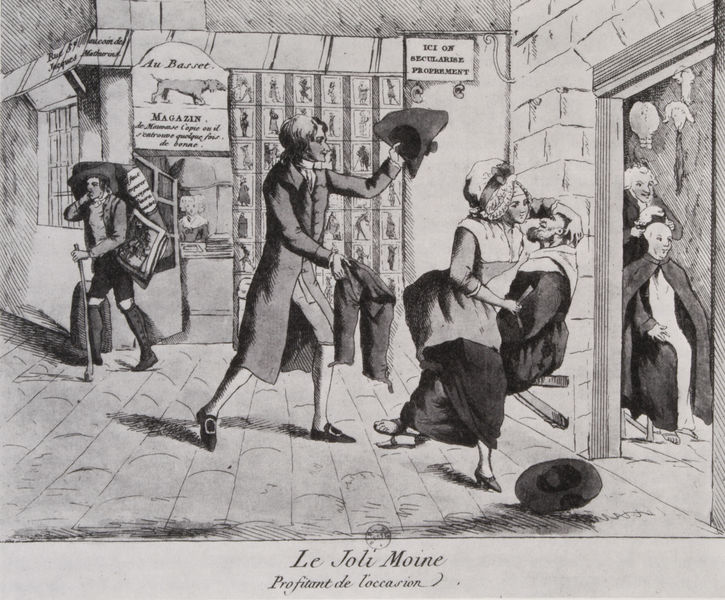
Titel: Der hübsche Mönch nutzt die Gelegenheit
Standort: Paris
Institution: Bibliothèque Nationale.
Schlagwörter: fuß, hand, kampf, mann, schatten, umhang, weiß, frauen, menschen, sitzen, stadt, fenster, frankreich, frau, frisur, geste, grau, hut, hüte, kleid, licht, männer, paris, raum, schwarz, skizze, strasse, tür, zeichnung, dackel, gebäude, haus, hund, haube, leute, tanz, bart, hose, wand, arm, kleidung, messer, stein, steine, tragen, bild, häuser, gehen, gitter, boden, haare, kutte, mantel, adel, händler, kind, personen, madame, boote, genre, stock, szenerie, perücke, schrift, bilder, liebe, umarmung, ecke, gasse, genrebild, geschäft, man, pflaster, schuhe, schleppen, mauer, grafik, graphik, linien, laden, treiben, werbung, haarband, arbeiter, figuren, französisch, romantik, treppe, fight, hat, men, people, steps, white, women, frack, karikatur, black, dress, old, woman, glatze, türrahmen, gehrock, bögen, strümpfe, schild, verkauf, bürgersteig, religion, druck, lithographie, schwarzweiss, schraffur, radierung, stich, illustration, revolution, schilder, text, zeitung, volk, bürgertum, reklame, dreispitz, stiefel, genreszene, daumier, magazin, leben, wanderer, lust, liebende, fall, klerus, verkehr, schwartz, building, street, mönch, mönche, kniebundhose, exterior, schnallenschuhe, drawing, perücken, kupferstich, verstecken, sünde, bonnet, coat, caricature, cartoon, dog, hats, beard, french, jacket, falling, spaß, stecken, ice, lade, door, town, münze, stien, ringen, perrücke, beggar, schnabelschuhe, tonsur, tuschezeichnung, brick, walk, betrieb, pants, shoes, map, tiefdruck, postcard, cane, barbier, friseur, hunf, sünder, dreizack, fashion, hausecke, judgement, stick, market, thief, staff, rasieren, business, photograph, prostitution, tagelöhner, wig, rasiermesser, knife, sign, hound, fliehend, store, wigs, hike, shop, sick, holtzstich, joli, joli moine, le joli moine, messe', messieurs, moine, perückenmacher, rassur, tierladen, bag, 19. jahrhundert, corner, le joli monie, burlesk, magazine, property, le, judge, salesman, revenge, heuchler, hit, clerk, barber, strassenleben, karrikatur, vagabond, peolpe, sans-culotte, shave, pickpocket, tripping, buckles, ici, basset, customer, client, storekeeper, profitante de l'occasion, karikattur, soldtown, gvv, carricature, heuchelei, dumas, magalin